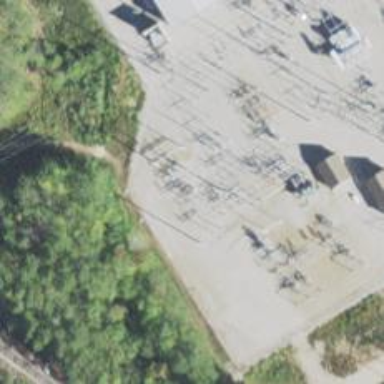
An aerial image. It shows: Switch used for power control.